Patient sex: M
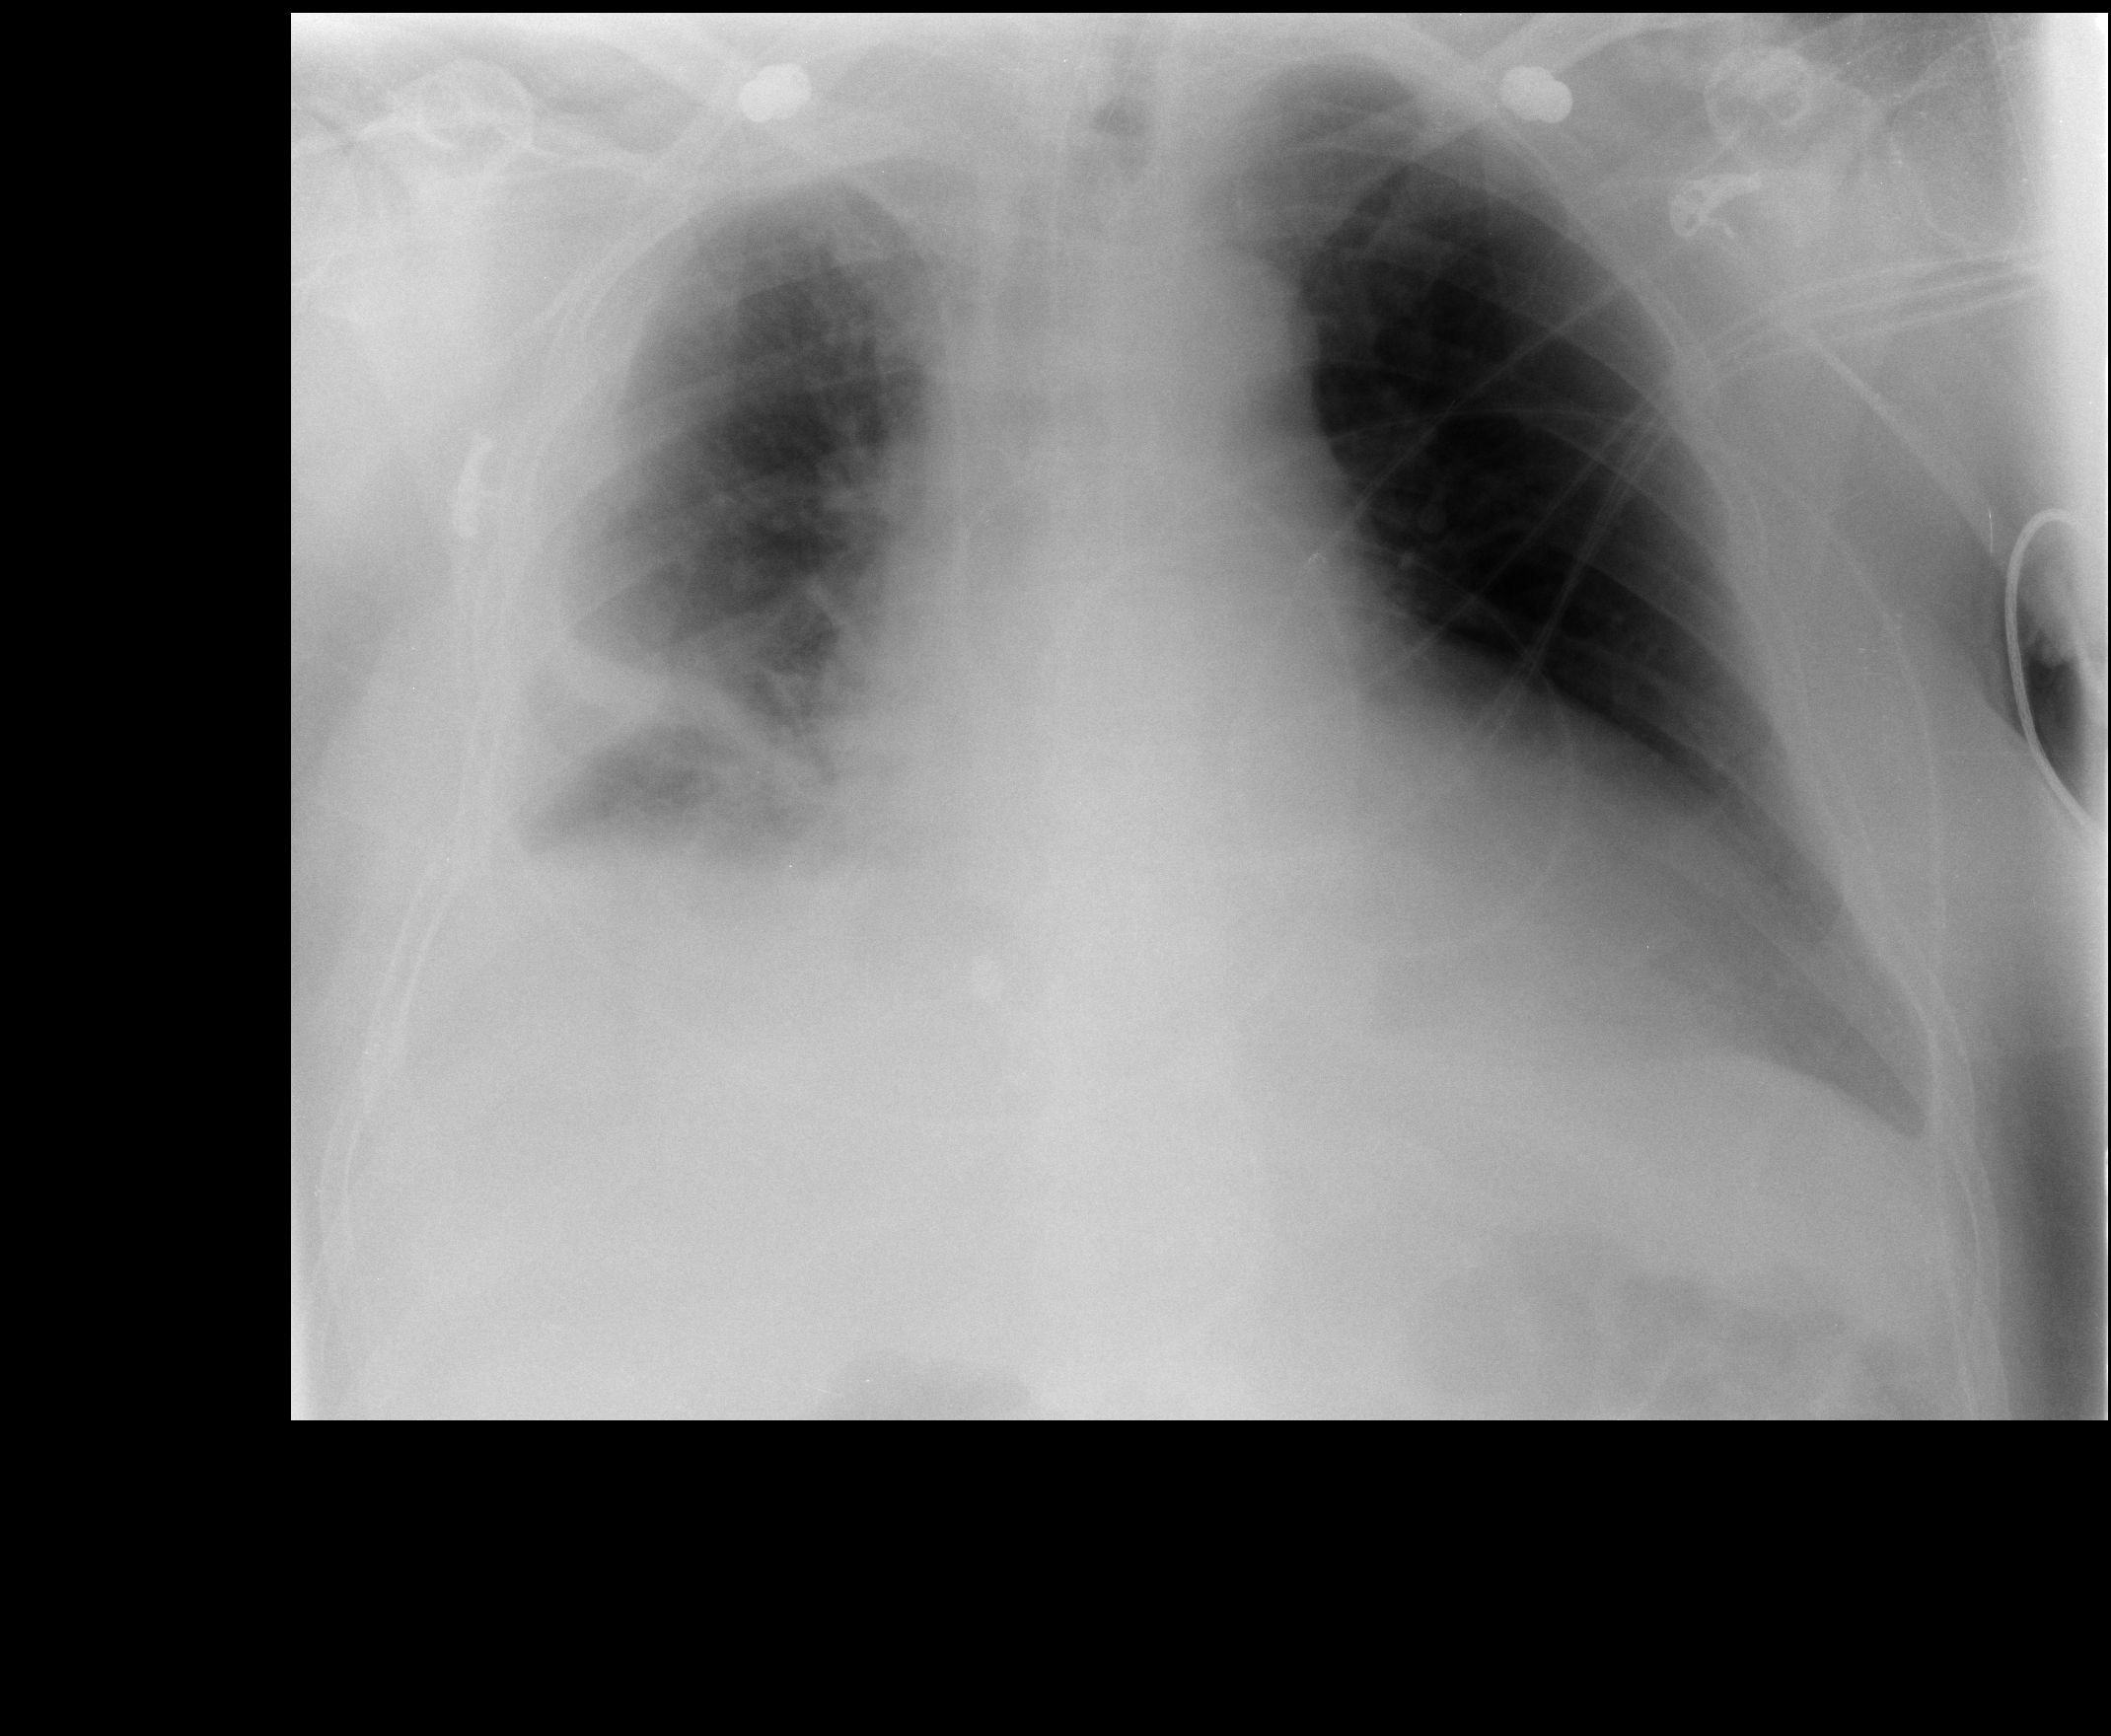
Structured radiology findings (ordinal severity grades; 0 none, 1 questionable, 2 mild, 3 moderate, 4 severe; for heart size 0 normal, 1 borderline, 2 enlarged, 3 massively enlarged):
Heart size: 2
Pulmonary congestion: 2
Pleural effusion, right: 3
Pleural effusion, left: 2
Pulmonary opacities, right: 2
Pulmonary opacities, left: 2
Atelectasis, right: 3
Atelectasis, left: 0